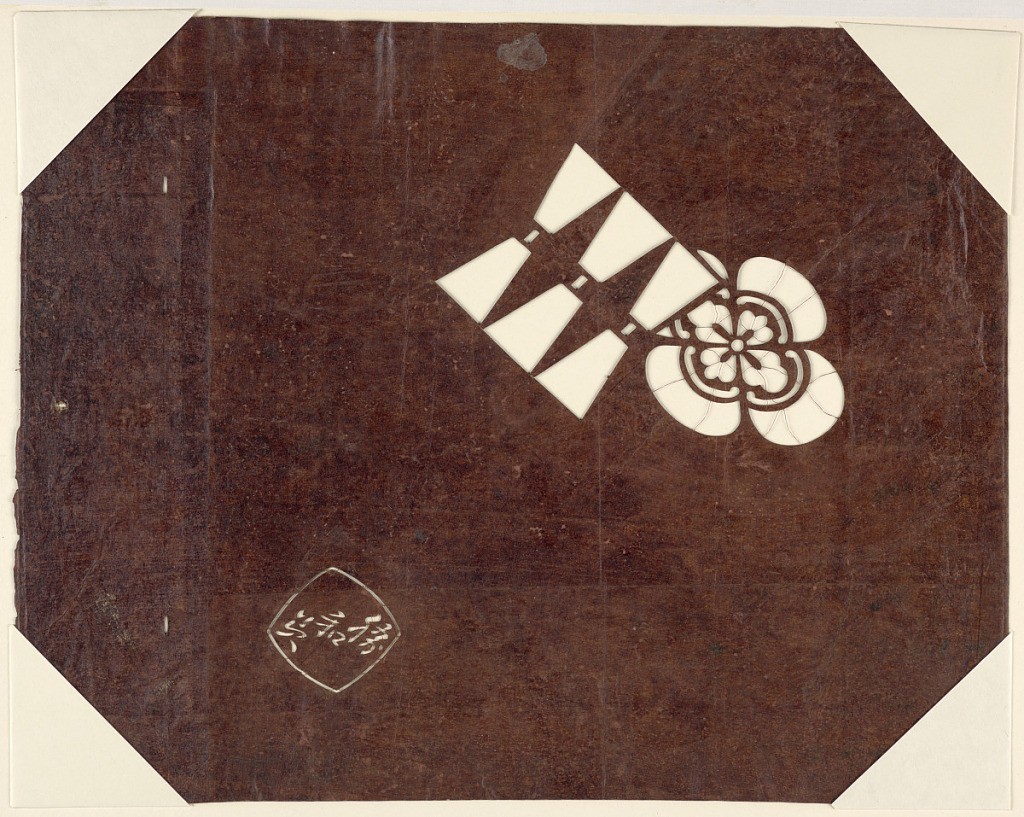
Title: Various motifs and a stamp
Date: late 18th - mid 19th century
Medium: Mulberry paper (kozo washi) treated with fermented persimmon tannin (kakishibu)
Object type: Katagami
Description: This stencil consists of a floral motif and geometric pattern over-lapping. There is a stamp on the lower-left corner.